Interaction volume radius: 5 \u00c5
Interaction volume height: 10 \u00c5
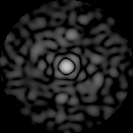
Disorder parameter: 0.8367